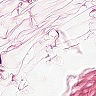
Metastatic tissue present: no